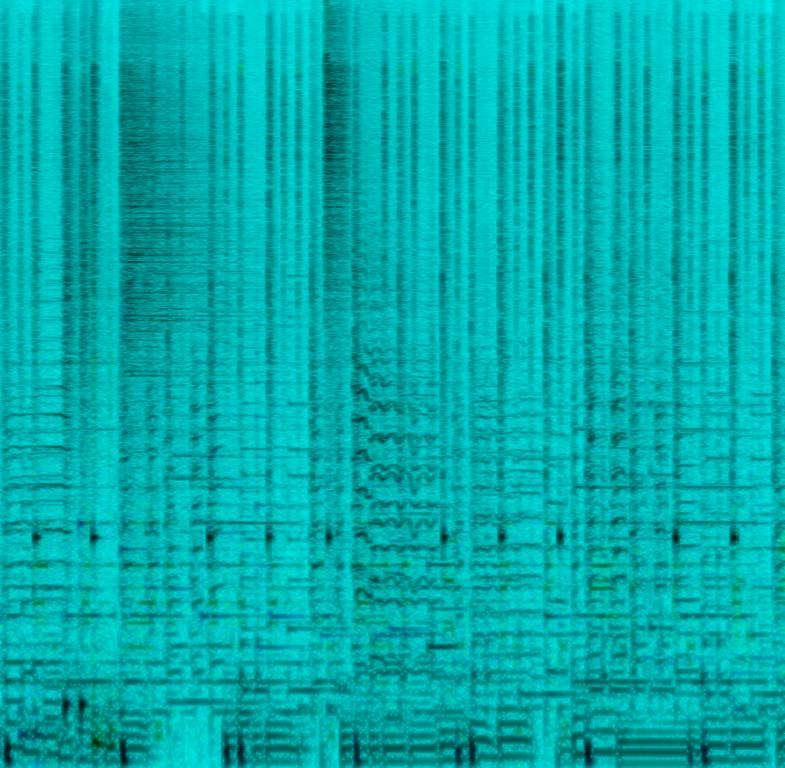
This is a live performance by an African music group in a gospel style. The drum pattern is intricate and there are other percussive elements like an occasional bongo and a wooden percussion instrument. The melodic elements are the vintage sounding electric piano  as well as the vibrant and fun brass melody played on the trumpets.